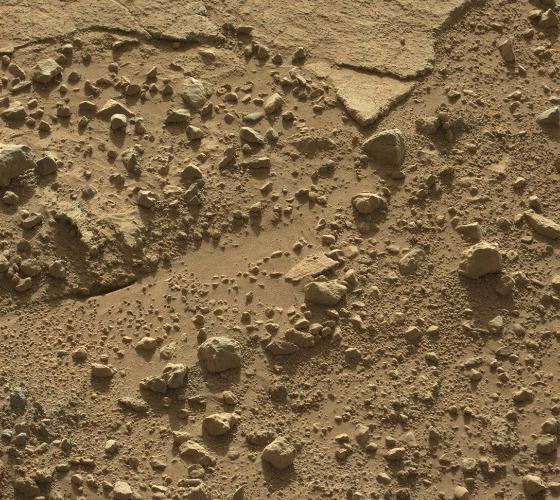
Terrain classes present: Bedrock, Gravel / Sand / Soil, Rock, Shadow